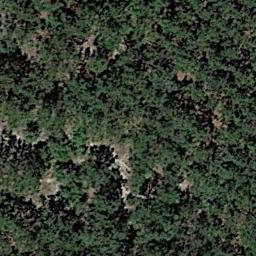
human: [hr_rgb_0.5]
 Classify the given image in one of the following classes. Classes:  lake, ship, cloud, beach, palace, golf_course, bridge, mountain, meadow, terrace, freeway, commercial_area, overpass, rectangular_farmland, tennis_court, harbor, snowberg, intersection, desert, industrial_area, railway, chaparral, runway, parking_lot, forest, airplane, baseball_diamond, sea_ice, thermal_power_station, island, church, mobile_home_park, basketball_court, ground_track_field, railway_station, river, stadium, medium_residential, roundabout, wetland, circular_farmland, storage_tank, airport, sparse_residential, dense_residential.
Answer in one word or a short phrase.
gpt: forest